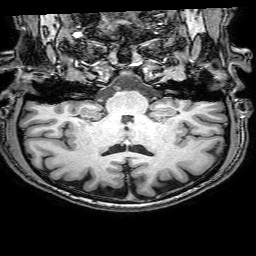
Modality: T1w
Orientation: sagittal
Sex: male
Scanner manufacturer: philips
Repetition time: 0.008125 s
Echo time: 0.00372 s